Field crop: tomato
Growth stage: 1
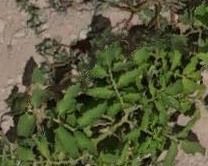
Species: tomato